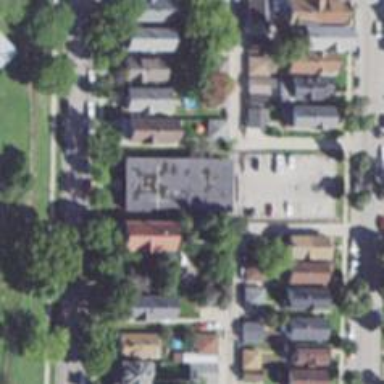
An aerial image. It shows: Alley classified as service road.